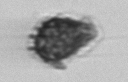
Label: Syracosphaera_pulchra